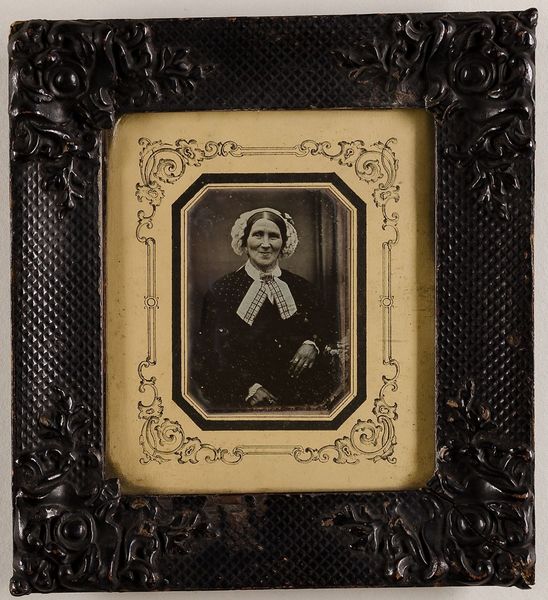
Titel: Unbekannte Frau
Künstler: Julius Böhm
Standort: Hamburg
Institution: Museum für Kunst und Gewerbe Hamburg
Schlagwörter: frau, haube, portrait, figur, kopfbedeckung, foto, fotografie, photographie, photo, gerahmt, lichtbild, daguerreotypie, bildwerke, angewandte und bildende kunst, hessische systematik, porträt, porträtfotografie, porträtphotographie, hüftbild